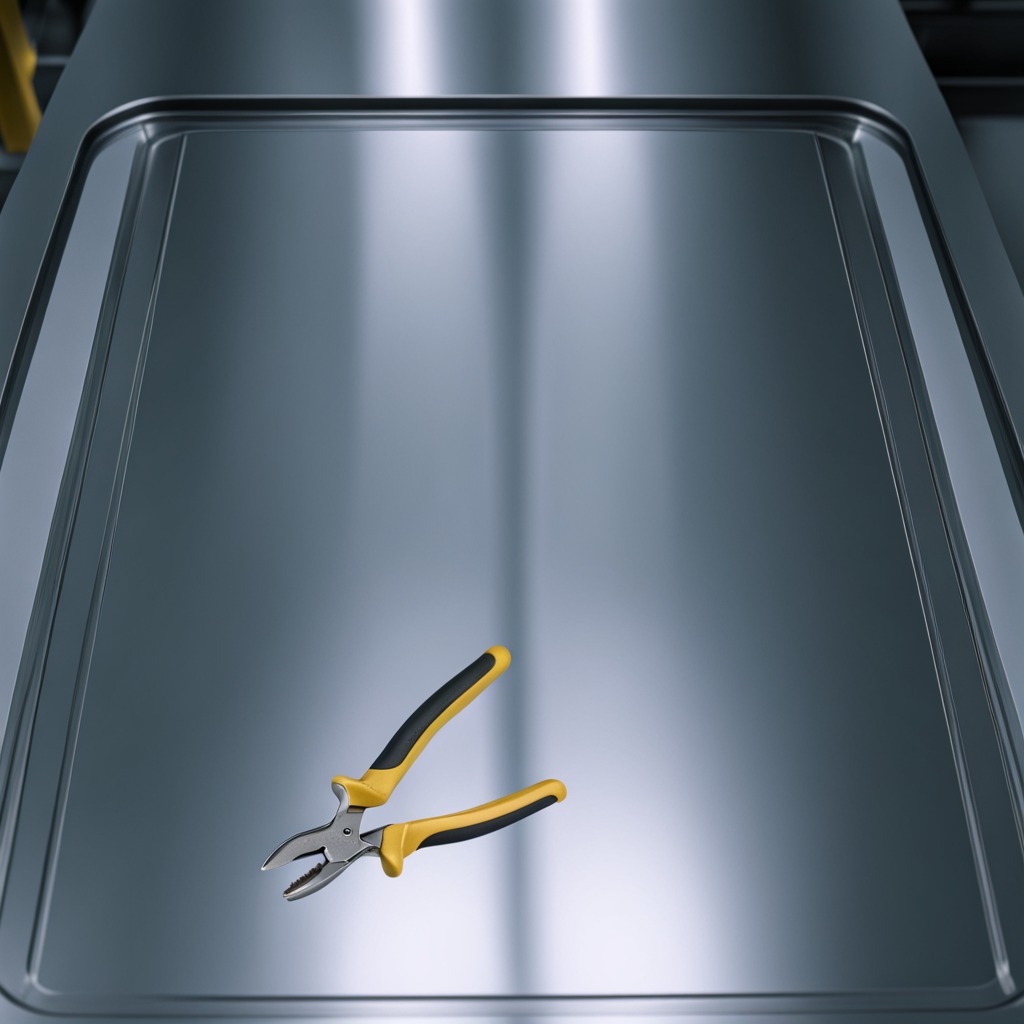
A plier is lying on a metal table in a machine shop under fluorescent lights.